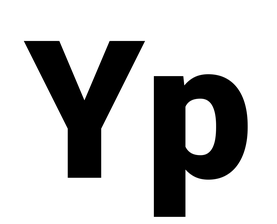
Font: Roboto_Black